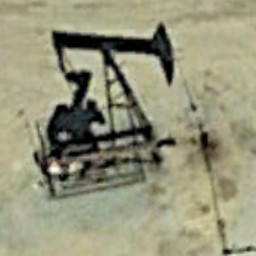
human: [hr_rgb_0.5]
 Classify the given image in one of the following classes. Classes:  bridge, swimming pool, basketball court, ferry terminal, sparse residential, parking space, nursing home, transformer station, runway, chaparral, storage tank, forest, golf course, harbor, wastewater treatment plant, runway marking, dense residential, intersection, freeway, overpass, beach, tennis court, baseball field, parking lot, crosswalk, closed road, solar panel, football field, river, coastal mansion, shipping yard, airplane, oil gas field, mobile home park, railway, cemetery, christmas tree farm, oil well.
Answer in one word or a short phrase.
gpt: oil well